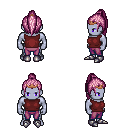
a pixel art fantasy rpg character, male body template, dark elf, purple skin, maroon sleeveless shirt, magenta pants, pink long topknot hairstyle, bronze tiara, metal boots, four views (front, back, left, right), 2x2 character sprite sheet, small pixel art, hard edges, no anti-aliasing